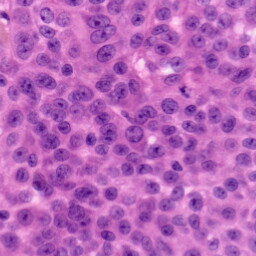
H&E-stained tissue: Skin